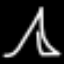
Label: The Eiffel Tower